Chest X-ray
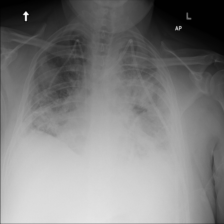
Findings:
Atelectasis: negative
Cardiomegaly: negative
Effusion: negative
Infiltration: negative
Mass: positive
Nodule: negative
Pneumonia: negative
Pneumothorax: negative
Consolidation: negative
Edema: negative
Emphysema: negative
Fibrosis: negative
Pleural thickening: negative
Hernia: negative